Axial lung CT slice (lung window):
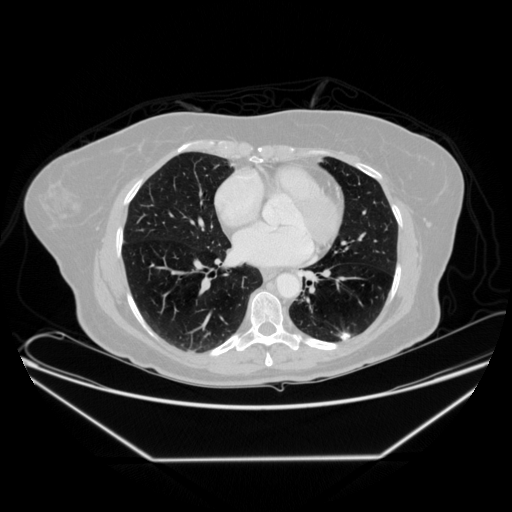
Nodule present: no